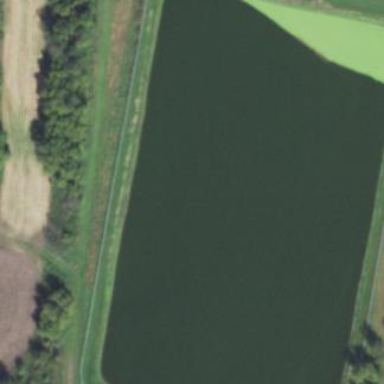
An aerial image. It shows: Reservoir of natural water.